Question: I have a function that takes a screenshot of the interface and saves it to an instance property (called self.interfaceScreenshot).
'''
-(void)takeInterfaceScreenshot{
// Iterate over every window from back to front
for (UIWindow *window in [[UIApplication sharedApplication] windows])
{
if (![window respondsToSelector:@selector(screen)] || [window screen] == [UIScreen mainScreen])
{
UIGraphicsBeginImageContext([window bounds].size);
[[self view] drawViewHierarchyInRect:[window bounds] afterScreenUpdates:YES];
}
}
UIImage *image = UIGraphicsGetImageFromCurrentImageContext();
UIGraphicsEndImageContext();
if(self.interfaceScreenshot != nil){
self.interfaceScreenshot = nil;
}
self.interfaceScreenshot = image;
}
'''
But i am seeing in the Instruments profiler that every time i call this function, there is an extra persistent instance that leaks in the VM : CG Image section of the allocation statistics:

I am using iOS7.
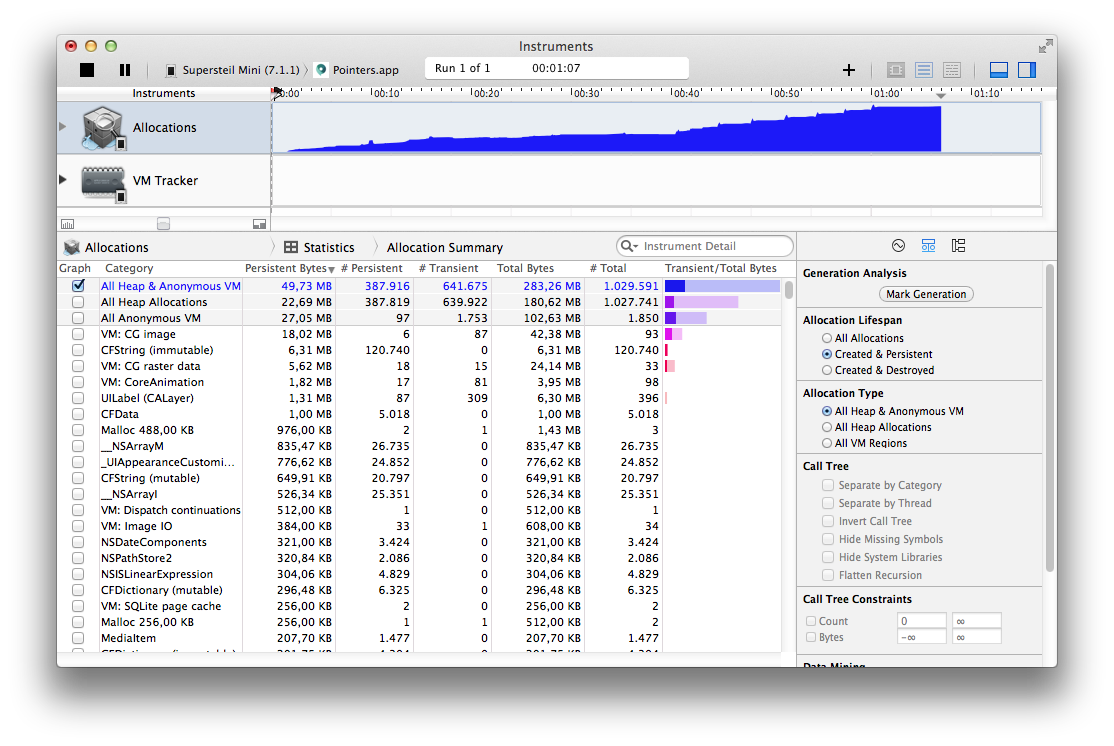
Answer: After some trial an error i figured out that the error was to have 'UIGraphicsBeginImageContext([window bounds].size);' inside the loop. This works just fine:
'''
-(void)takeInterfaceScreenshot{
UIGraphicsBeginImageContext([window bounds].size);
// Iterate over every window from back to front
for (UIWindow *window in [[UIApplication sharedApplication] windows])
{
if (![window respondsToSelector:@selector(screen)] || [window screen] == [UIScreen mainScreen])
{
[[self view] drawViewHierarchyInRect:[window bounds] afterScreenUpdates:YES];
}
}
UIImage *image = UIGraphicsGetImageFromCurrentImageContext();
UIGraphicsEndImageContext();
if(self.interfaceScreenshot != nil){
self.interfaceScreenshot = nil;
}
self.interfaceScreenshot = image;
}
'''